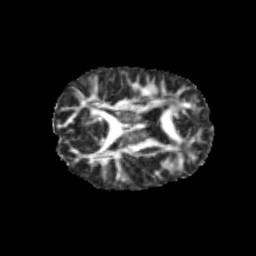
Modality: FA
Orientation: axial
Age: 9
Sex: male
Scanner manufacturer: siemens
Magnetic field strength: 3 T
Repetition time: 3.8 s
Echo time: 0.07 s